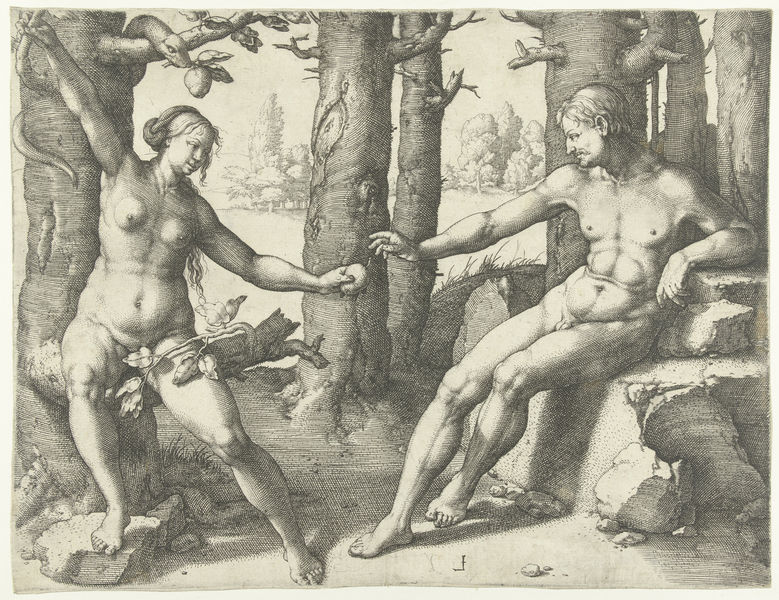
Titel: De zondeval
Künstler: Lucas van Leyden
Standort: Amsterdam
Institution: Rijksmuseum
Schlagwörter: people, white, arm, black, figures, hair, woman, print, hand, apple, fruit, man, naked, nude, rock, stone, tree, trees, garden, devil, myth, fall, breast, engraving, branch, bible, durer, body, adam, penis, serpent, snake, birth, eve, eden, satan, temptation, adam and eve, garden of eden, forbidden fruit, adam and efve, lucas van leyden, van leydan, branck